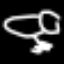
Label: frog